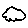
Label: cloud